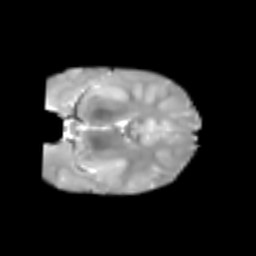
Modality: T2w
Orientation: coronal
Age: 6
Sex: male
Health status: healthy